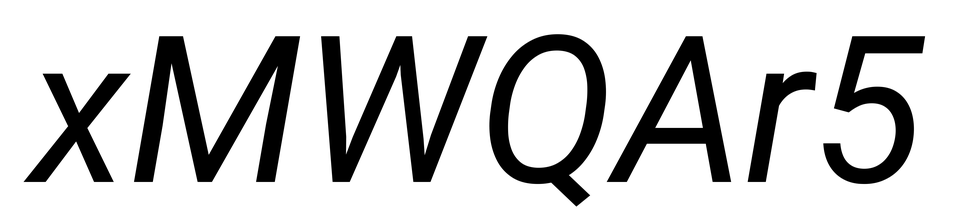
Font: Roboto-Italic_Italic